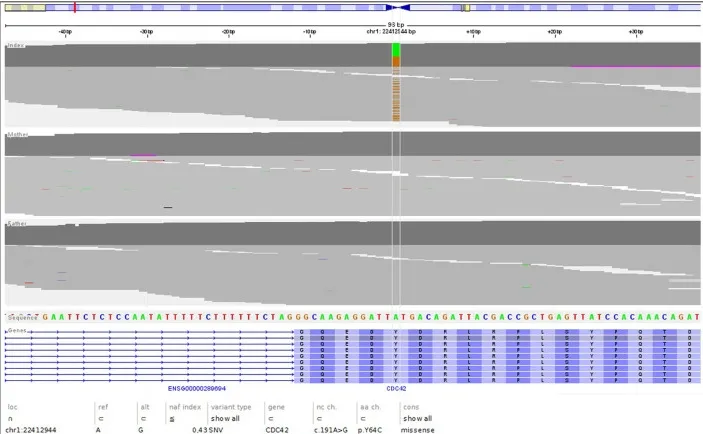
The NGS reads of the trio, highlighting the de novo nature of the c.191A>G; pTyr64Cys variant.
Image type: chart (chart)